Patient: sex M, age 58
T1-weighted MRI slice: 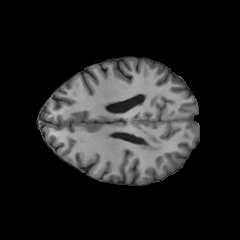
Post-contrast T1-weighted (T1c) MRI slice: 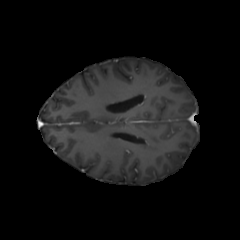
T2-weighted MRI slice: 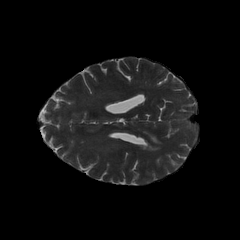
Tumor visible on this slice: yes
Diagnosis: Glioblastoma, IDH-wildtype
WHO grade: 4